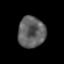
Tissue: prostate
Cell type: T cells
Senescence score: 0.6949
Nuclear area (px): 825
Mean DAPI intensity: 96.25